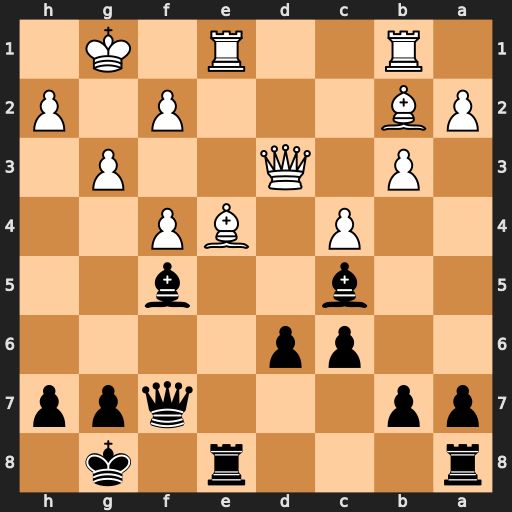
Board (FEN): r3r1k1/pp3qpp/2pp4/2b2b2/2P1BP2/1P1Q2P1/PB3P1P/1R2R1K1
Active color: b
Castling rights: -
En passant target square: -
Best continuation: Rxe4 Rxe4 d5 cxd5 cxd5